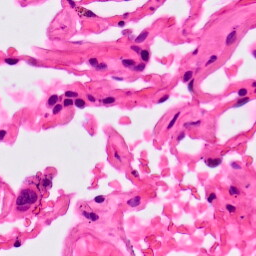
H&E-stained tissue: Lung